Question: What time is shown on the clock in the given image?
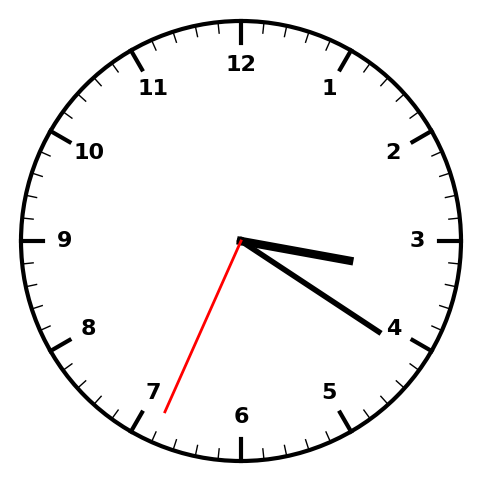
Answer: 03:20:34